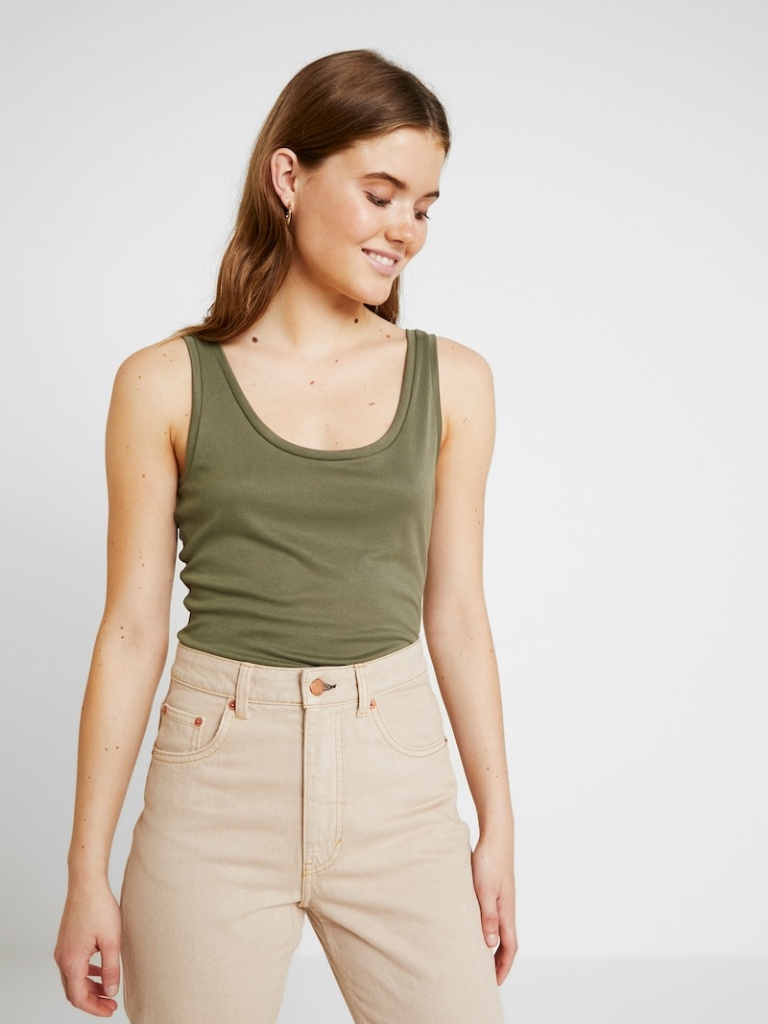
knit tight sleeveless hip length Fully Tucked in scoop tank